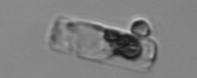
Label: Guinardia_delicatula